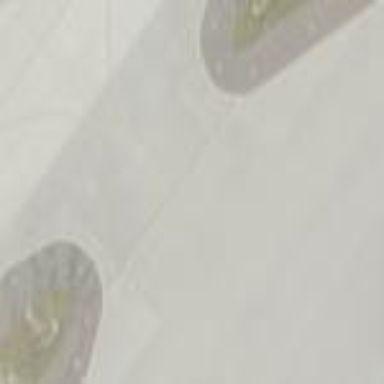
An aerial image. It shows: Image of taxiway at airport.